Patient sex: M
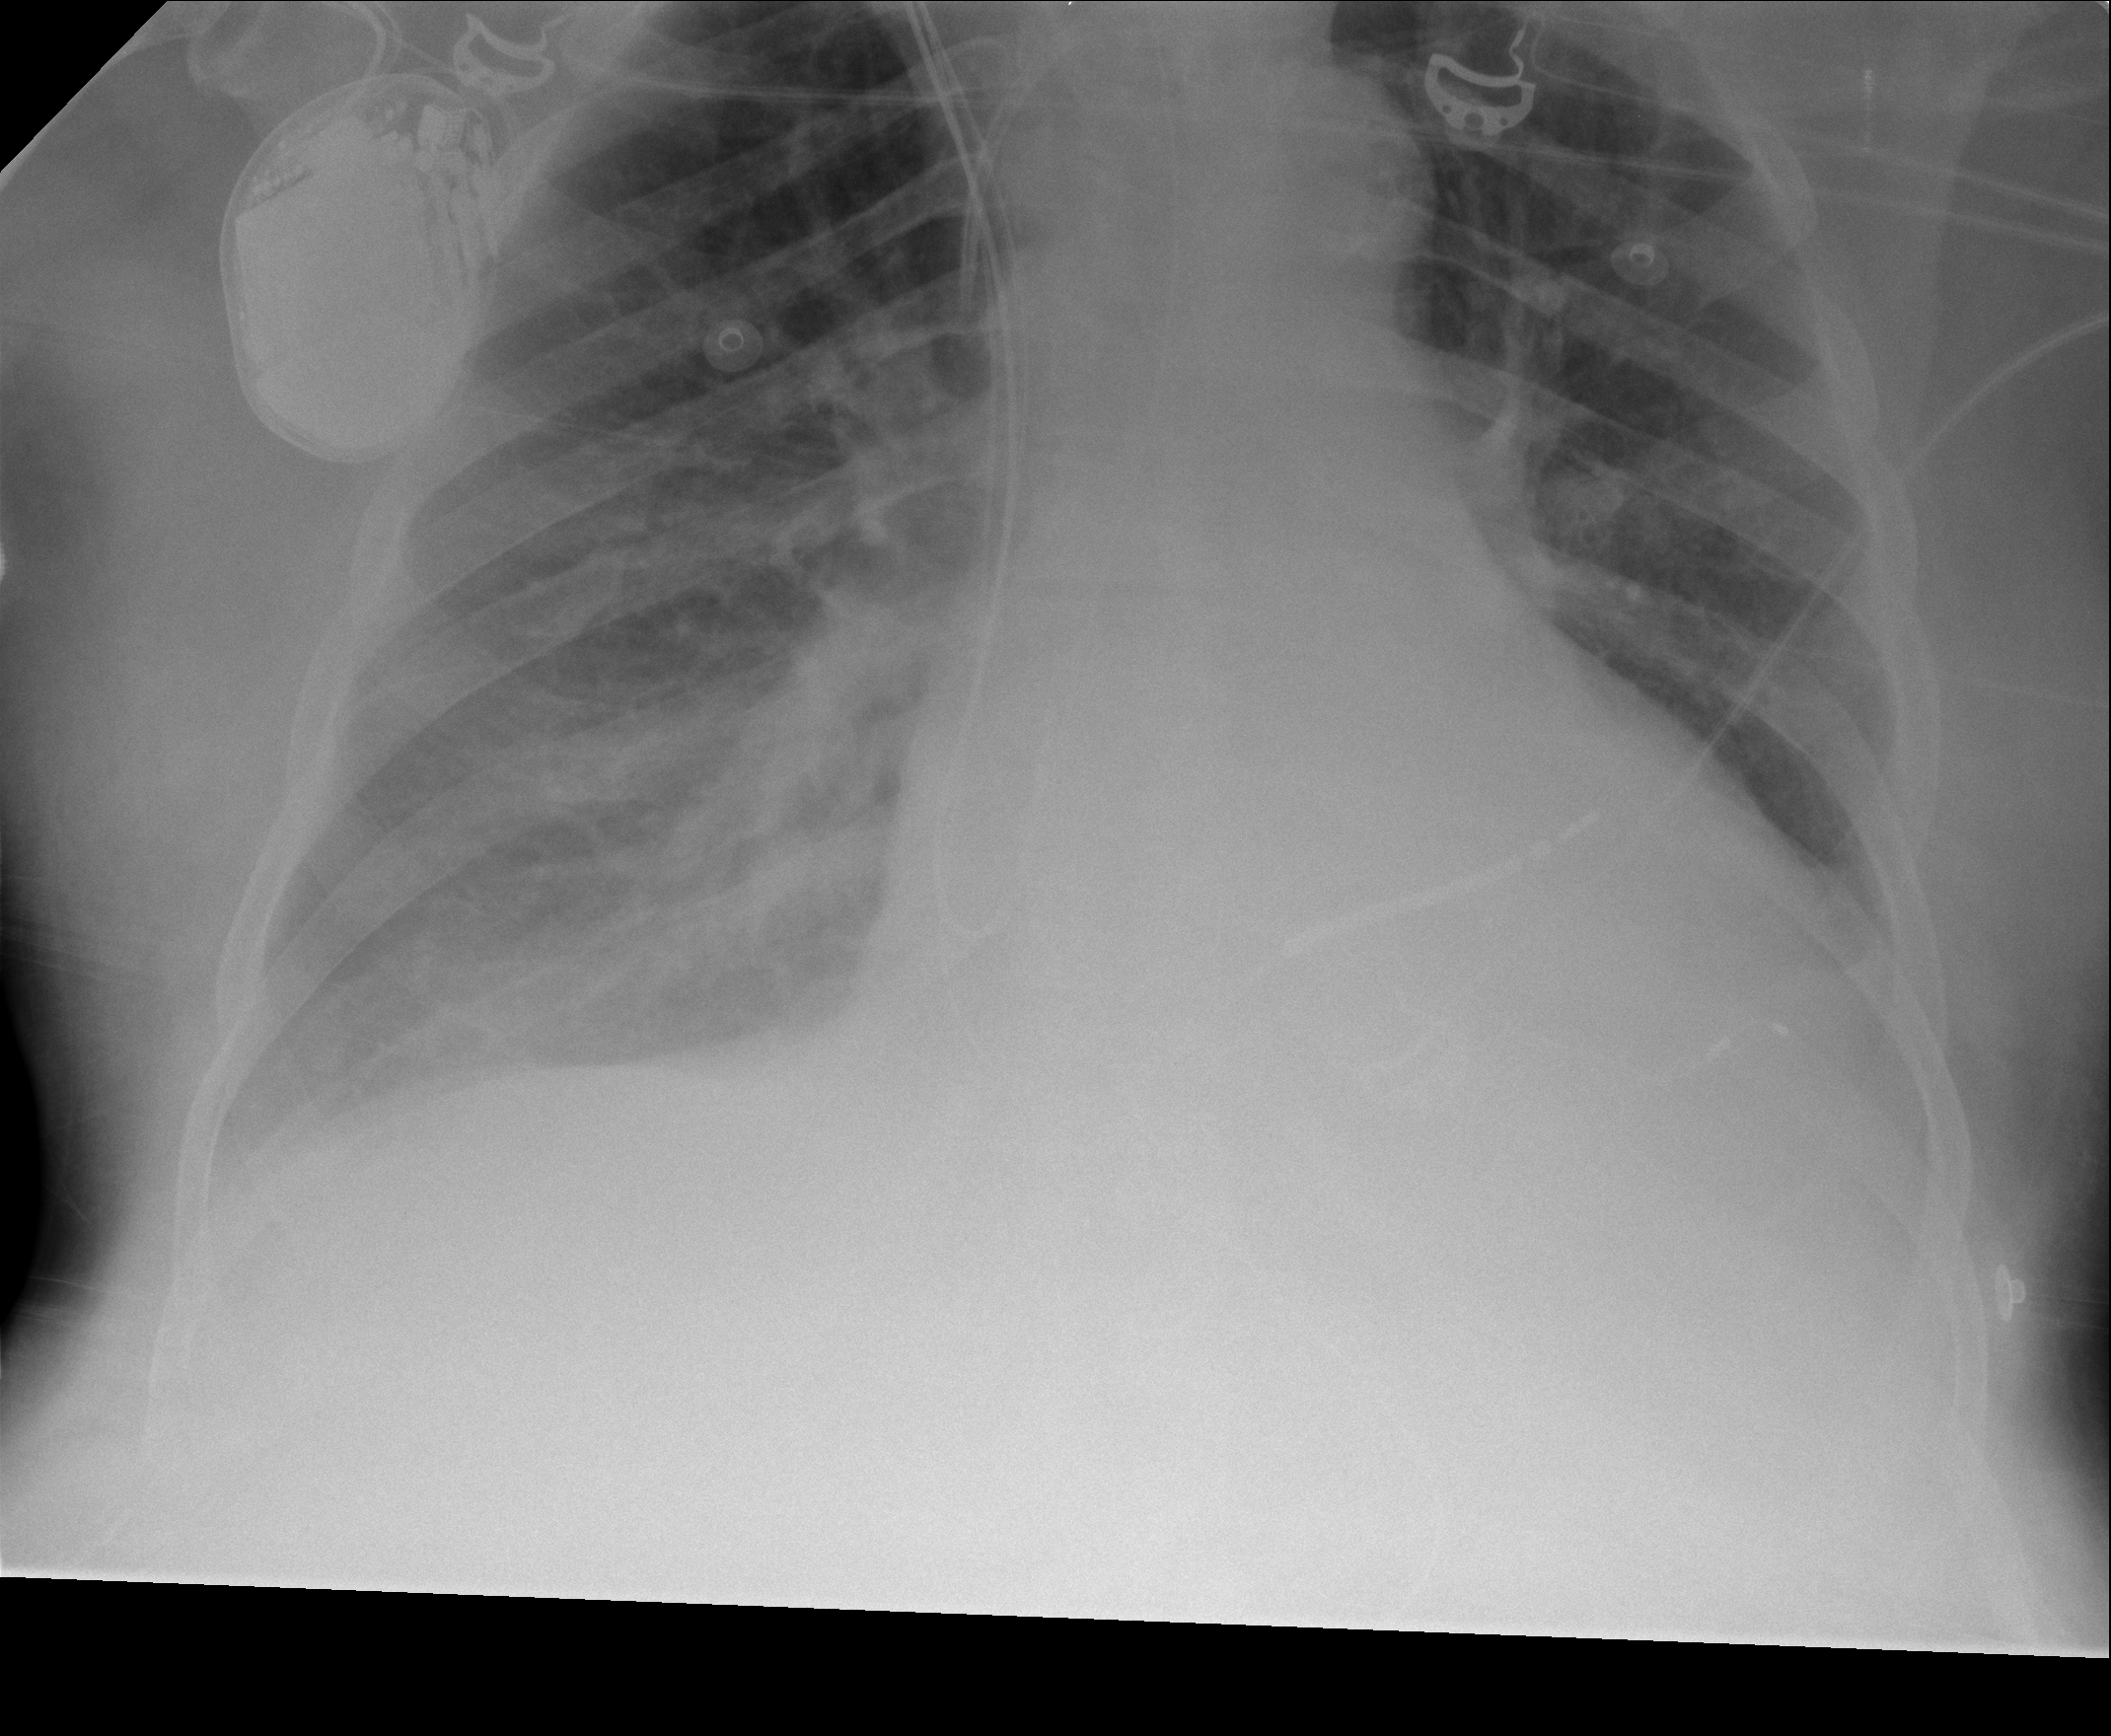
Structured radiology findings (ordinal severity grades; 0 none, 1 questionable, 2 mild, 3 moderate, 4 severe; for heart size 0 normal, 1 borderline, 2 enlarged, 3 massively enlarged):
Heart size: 2
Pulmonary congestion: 2
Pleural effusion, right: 2
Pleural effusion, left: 2
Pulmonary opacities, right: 3
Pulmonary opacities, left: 2
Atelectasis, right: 2
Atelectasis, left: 2